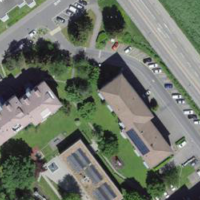
EUNIS habitat code: 55
Species observed at this site:
Impatiens parviflora